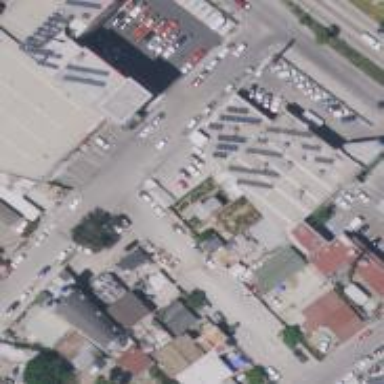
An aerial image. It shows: Hardware shop located inside building.